Question: I've recently read 'The Swift Programming Language document', which introduced to me Extensions, and so I tried to implement this code:
'''
extension SKTexture{
var size: CGSize {
return self.size()
}
}
'''
Later in the same code, I try to access a property of the SKTexture:
'''
someTexture.size.width
'''
However, when I run the app, I get a EXC_BAD_ACCESS
I have also noticed that even if I don't try to access the width property via my new computed property, implementing 'someTexture.size().width' instead of 'someTexture.size.width' , I get this error. Could someone explain me what I'm doing wrong?
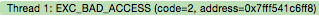
Answer: For a class derived from 'NSObject', a Swift property
which has the as an existing Objective-C method that method.
Therefore in your case,
'''
var size: CGSize {
return self.size()
}
'''
until the program aborts with a stack overflow
(well, that's what this site is for :).
If you choose a different name for the property, e.g.
'''
var theSize: CGSize {
return self.size()
}
'''
then everything works nicely.
---
'SKTexture' is a subclass of 'NSObject'. Therefore all Swift properties are
"Objective-C compatible". As a consequence, the compiler generates a getter
method that can be called from Objective-C code. The getter method for the
'size' property is a '-size' method. So you have now two '-size' methods:
The original one from 'SKTexture' and a second one defined in your Swift code.
If you do the same with your own Objective-C class defined in the same project
then you will get a linker warning:
> instance method 'size' in category from /Users/.../main.o overrides
method from class in /Users/.../MyClass.o
If the Objective-C class is defined in a external framework (as in your case)
the linker does not notice the conflict.
Now 'return self.size()' calls the generated Objective-C getter method, which in turn
calls the extension method. This leads to "infinite" recursion and ultimately
to a stack overflow.
This is confirmed by the stack backtrace which you can get with the lldb 'bt'
command when the program has crashed:
This (hopefully) explains also why the problem occurs with both 'someTexture.size().width' and 'someTexture.size.width':
In both cases, the custom extension method is called.